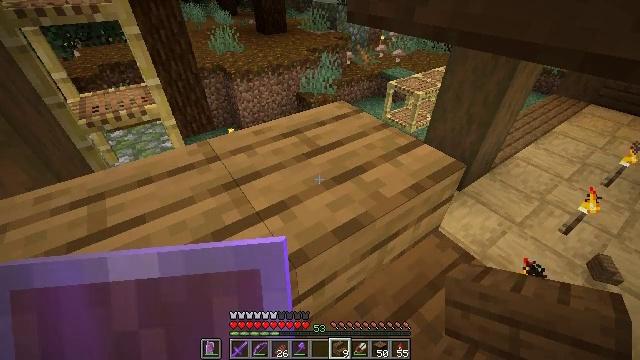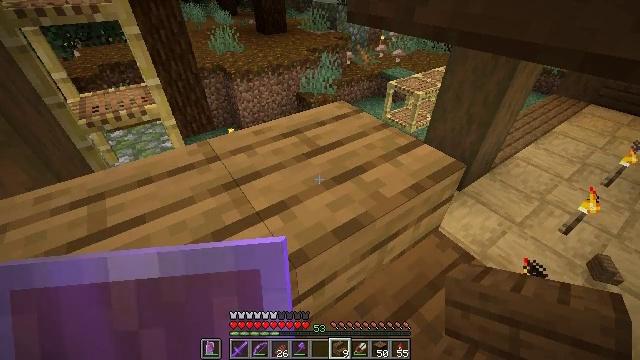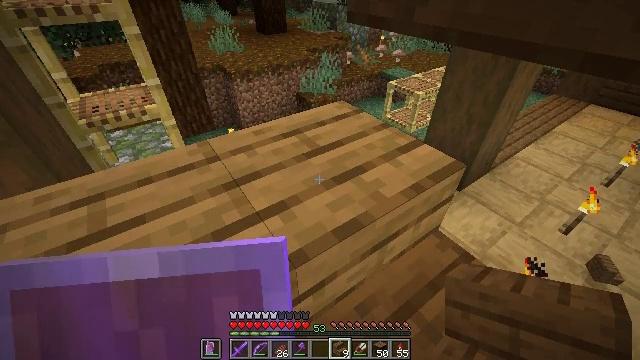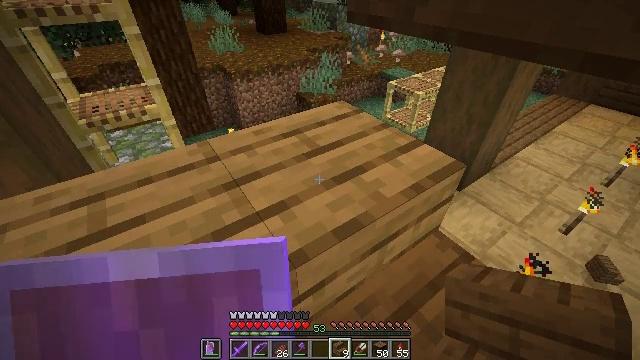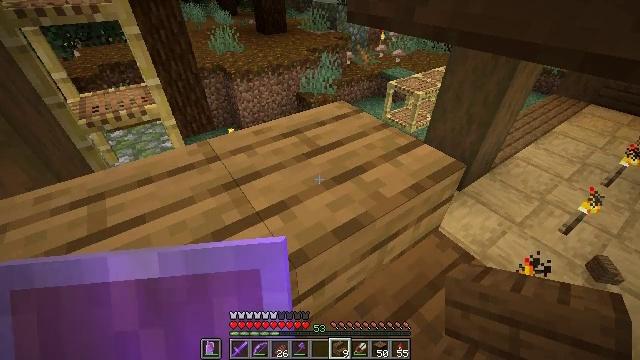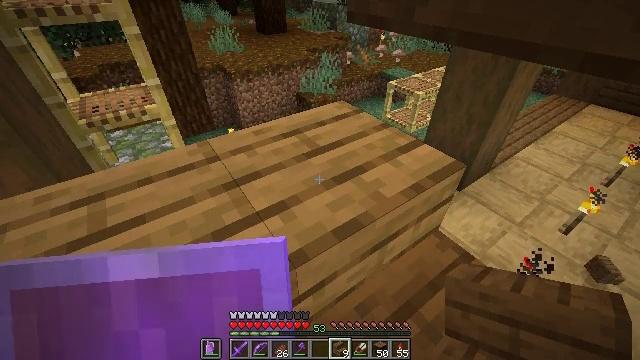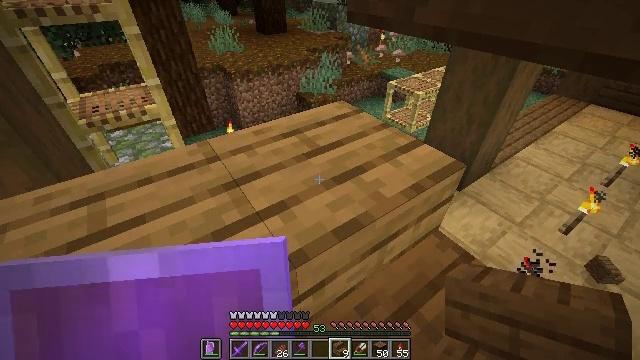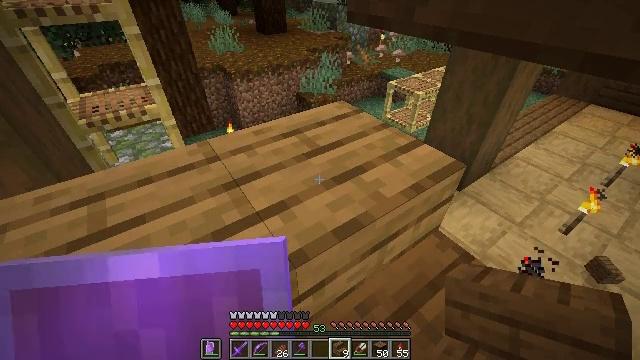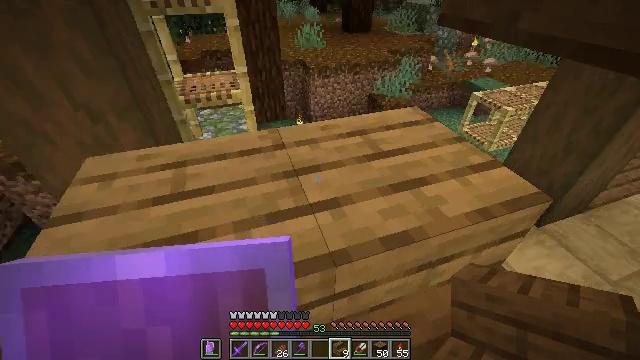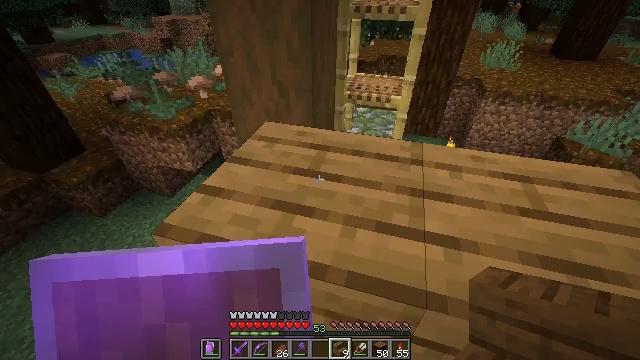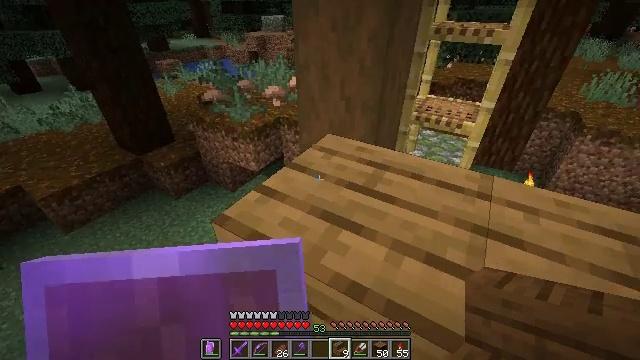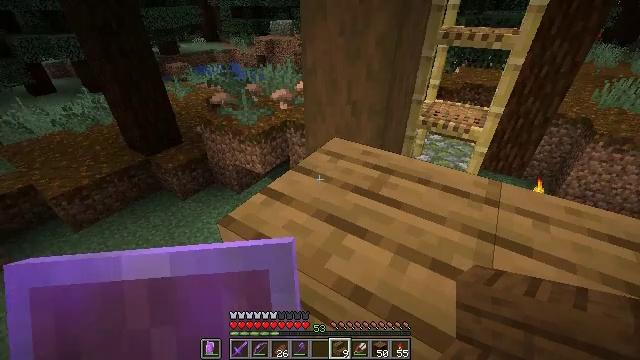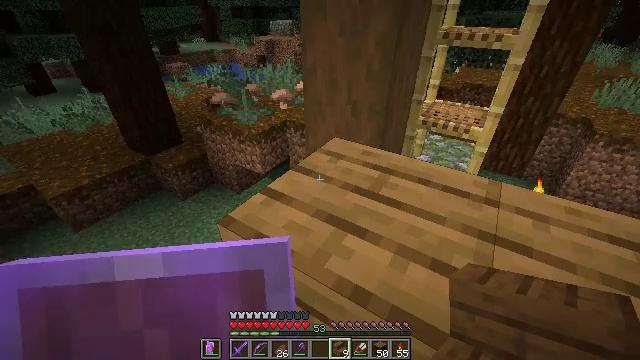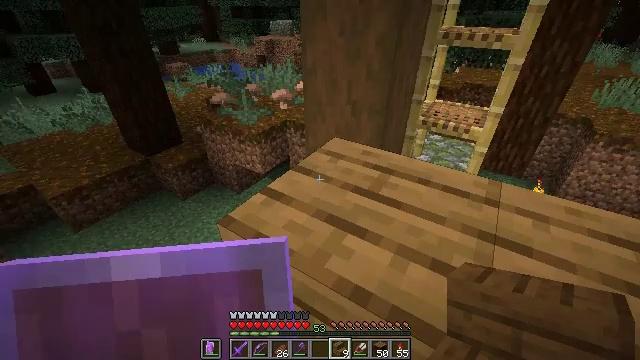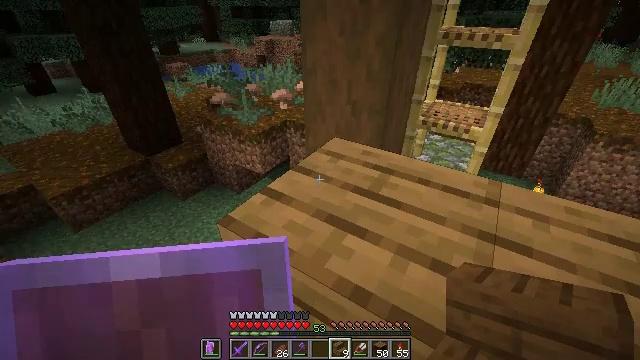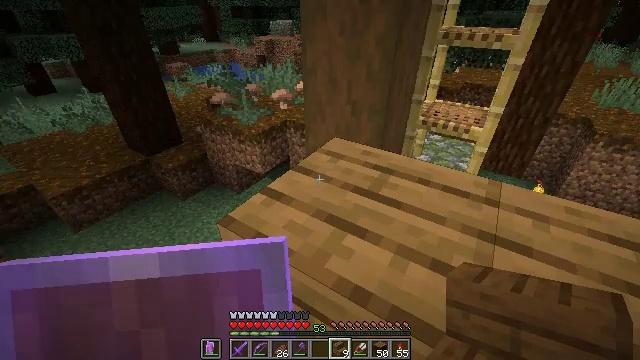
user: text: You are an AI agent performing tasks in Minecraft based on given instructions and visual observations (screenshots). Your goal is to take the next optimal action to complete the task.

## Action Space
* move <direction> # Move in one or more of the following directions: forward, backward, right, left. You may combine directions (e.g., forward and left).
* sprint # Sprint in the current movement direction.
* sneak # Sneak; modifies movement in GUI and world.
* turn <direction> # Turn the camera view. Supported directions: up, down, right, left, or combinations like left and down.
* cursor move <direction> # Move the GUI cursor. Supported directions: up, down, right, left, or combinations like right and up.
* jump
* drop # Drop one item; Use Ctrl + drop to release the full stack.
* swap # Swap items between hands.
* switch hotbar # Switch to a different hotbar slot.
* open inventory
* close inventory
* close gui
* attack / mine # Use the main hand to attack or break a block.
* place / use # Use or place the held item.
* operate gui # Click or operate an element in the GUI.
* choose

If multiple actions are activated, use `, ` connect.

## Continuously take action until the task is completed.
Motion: motion action
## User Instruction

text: Remove the oak slab to gather resources.
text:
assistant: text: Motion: sneak
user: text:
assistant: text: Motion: sneak
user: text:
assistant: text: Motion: sneak
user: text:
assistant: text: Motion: sneak
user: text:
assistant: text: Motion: sneak
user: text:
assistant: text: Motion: sneak
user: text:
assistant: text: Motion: sneak
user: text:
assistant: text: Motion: sneak, turn left
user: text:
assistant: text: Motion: sneak, turn left and up
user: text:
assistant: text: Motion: sneak, turn left and up
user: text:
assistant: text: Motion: sneak, turn left
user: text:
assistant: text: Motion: sneak
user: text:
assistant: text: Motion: sneak
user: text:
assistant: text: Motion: sneak
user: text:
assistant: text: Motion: sneak
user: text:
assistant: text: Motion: sneak
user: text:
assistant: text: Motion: sneak
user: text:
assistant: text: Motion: sneak
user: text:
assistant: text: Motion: sneak
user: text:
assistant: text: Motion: sneak
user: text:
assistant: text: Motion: sneak
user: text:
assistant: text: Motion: sneak
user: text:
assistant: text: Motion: sneak
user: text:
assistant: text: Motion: sneak
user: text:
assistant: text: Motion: sneak
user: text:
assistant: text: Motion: sneak
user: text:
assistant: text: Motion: sneak
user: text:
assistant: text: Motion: sneak
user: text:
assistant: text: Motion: sneak
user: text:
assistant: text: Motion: sneak